Field crop: maize
Growth stage: 2
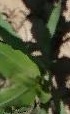
Species: maize